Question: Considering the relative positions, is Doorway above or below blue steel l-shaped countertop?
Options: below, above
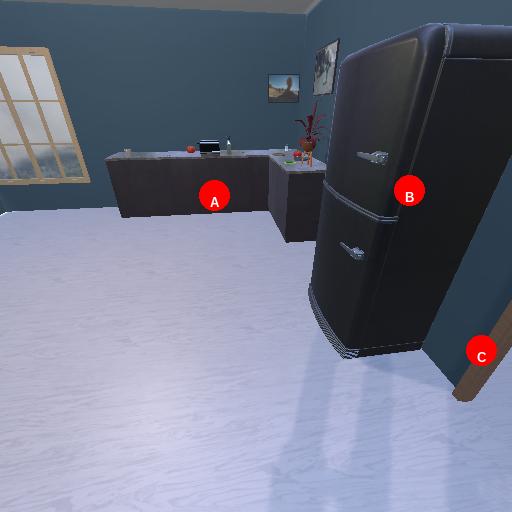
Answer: below